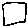
Label: square